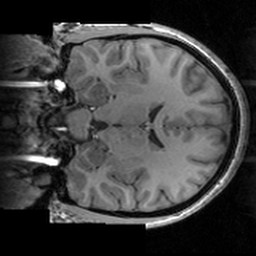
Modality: T1w
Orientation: coronal
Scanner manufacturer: siemens
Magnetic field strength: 3 T
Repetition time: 1.63 s
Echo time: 0.00311 s